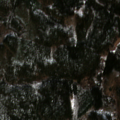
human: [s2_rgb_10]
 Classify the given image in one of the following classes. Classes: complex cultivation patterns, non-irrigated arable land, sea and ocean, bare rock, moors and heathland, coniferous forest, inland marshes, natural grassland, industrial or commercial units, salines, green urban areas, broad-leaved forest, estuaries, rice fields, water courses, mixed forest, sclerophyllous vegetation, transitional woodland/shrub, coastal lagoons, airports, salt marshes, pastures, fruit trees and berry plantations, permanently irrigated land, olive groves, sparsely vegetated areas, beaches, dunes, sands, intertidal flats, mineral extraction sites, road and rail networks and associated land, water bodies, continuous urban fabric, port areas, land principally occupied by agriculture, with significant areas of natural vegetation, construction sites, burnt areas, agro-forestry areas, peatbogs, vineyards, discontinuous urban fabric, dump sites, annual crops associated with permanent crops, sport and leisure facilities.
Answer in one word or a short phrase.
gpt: coniferous forest, mixed forest, transitional woodland/shrub